Interaction volume radius: 10 \u00c5
Interaction volume height: 20 \u00c5
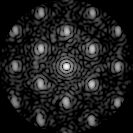
Disorder parameter: 0.2734